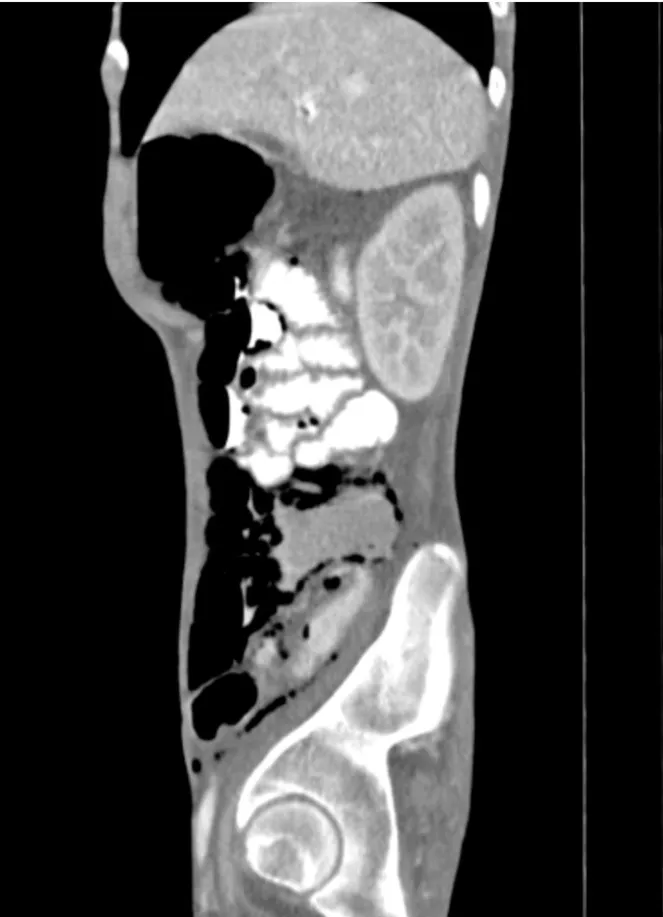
Abdominal sagittal computed tomography image. This abdominal reveals extensive pneumatosis, moderate pneumoperitoneum and gas in the venous portal system.
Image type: radiology (ct)